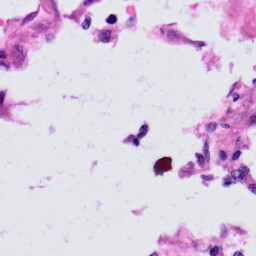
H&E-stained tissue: Skin